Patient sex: M
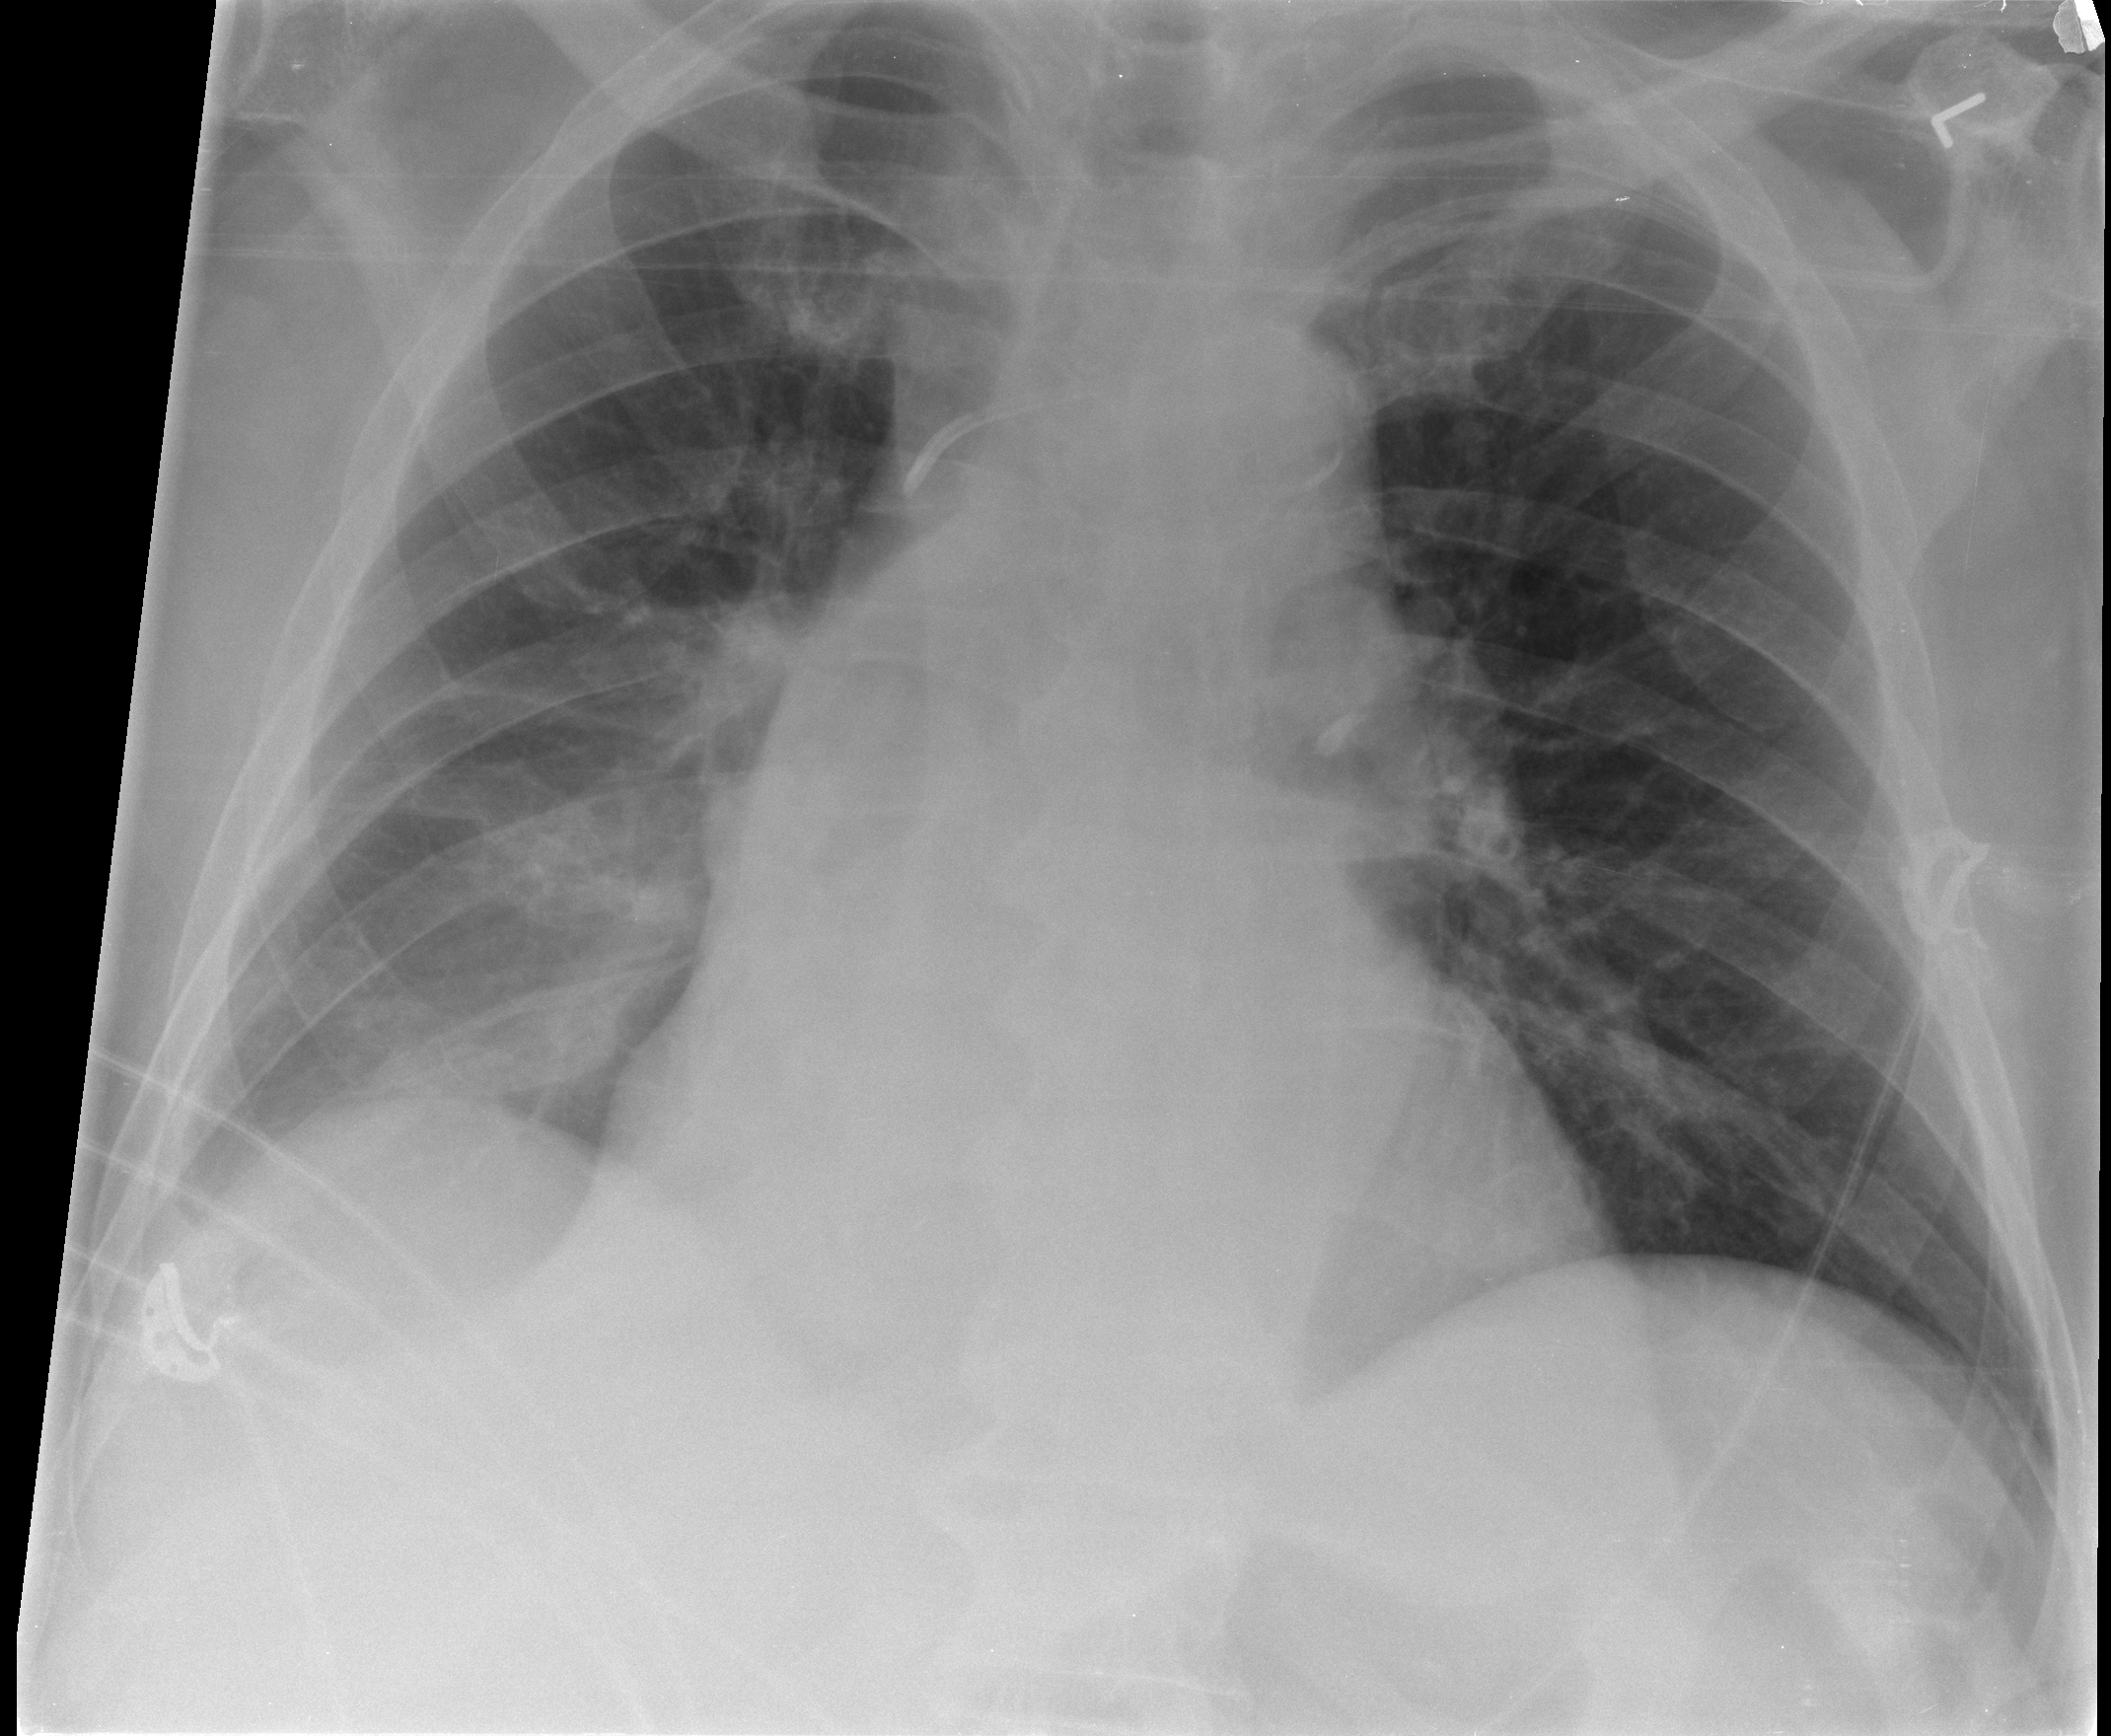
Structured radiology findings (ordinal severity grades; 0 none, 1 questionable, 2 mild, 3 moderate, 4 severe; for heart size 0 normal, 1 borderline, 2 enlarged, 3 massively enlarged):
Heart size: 3
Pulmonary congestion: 0
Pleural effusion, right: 2
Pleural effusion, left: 0
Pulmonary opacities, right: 1
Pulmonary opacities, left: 0
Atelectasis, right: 2
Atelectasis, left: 0